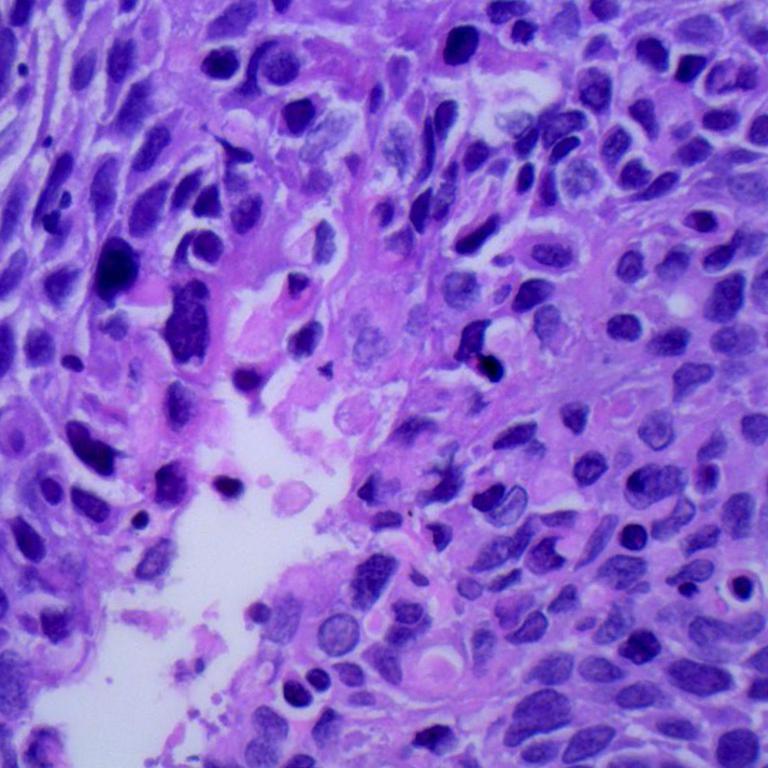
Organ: lung
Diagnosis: squamous carcinomas